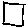
Label: square